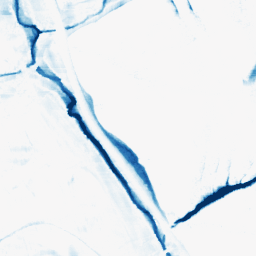
Category: morphological
Decomposition family: morphological_rect
Decomposition parameters: operation: closing
width: 20
height: 10
Upsampling method: sinc_blackman
Upsampling parameters: scale: 2
kernel_size: 8
Upsampling scale: 2